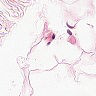
Metastatic tissue present: no